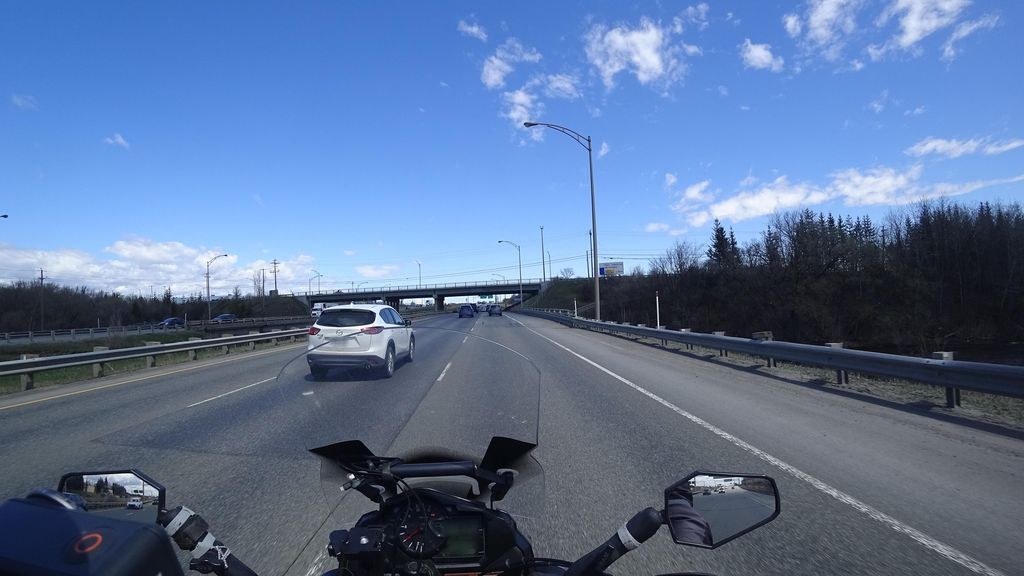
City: quebec_city